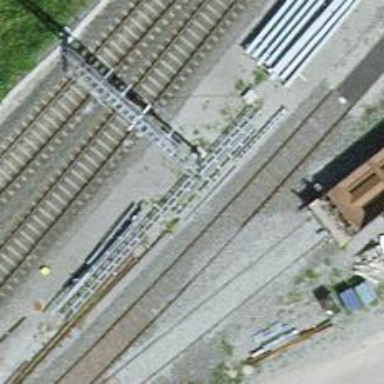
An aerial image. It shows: Single-track railway siding.